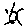
Label: sun